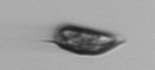
Label: Prorocentrum_triestinum